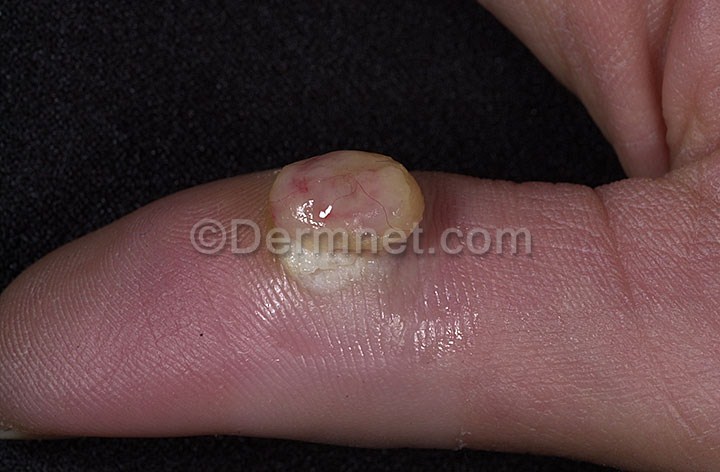
Disease: Vascular Tumors